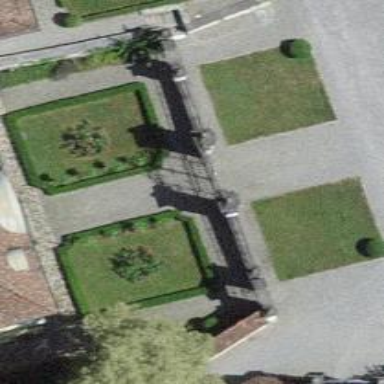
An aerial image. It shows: Gate.